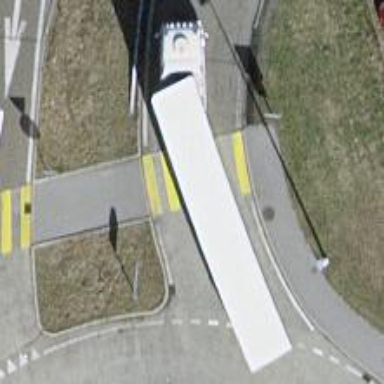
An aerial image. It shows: Marked road crossing.